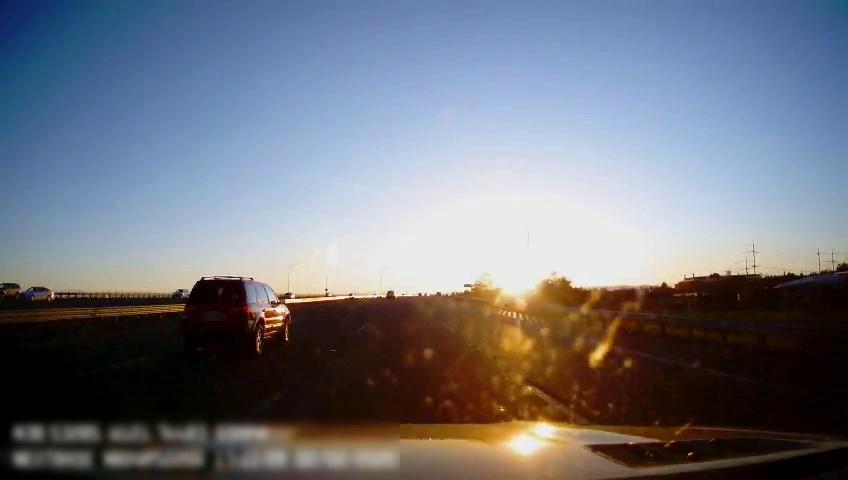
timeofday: Day
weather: Sunny
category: Drivable Space
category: Drivable Space
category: Vehicles | SUV
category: Vehicles | SUV
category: Vehicles | SUV
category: Vehicles | SUV
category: Vehicles | Car
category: Vehicles | SUV
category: Lanes | Alternate Lane
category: Lanes | Alternate Lane
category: Lanes | Current Lane
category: Lanes | Current Lane
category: Lanes | Alternate Lane